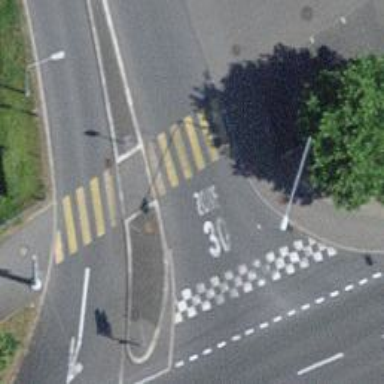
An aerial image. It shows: Uncontrolled zebra crossing with zebra markings.